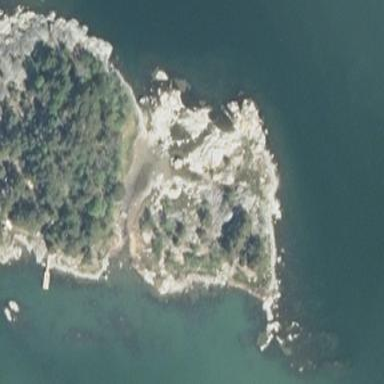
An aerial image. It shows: Islet along the coastline.